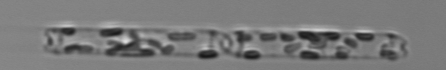
Label: Cerataulina_pelagica